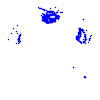
Particle: proton